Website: macys
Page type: customer-info-address
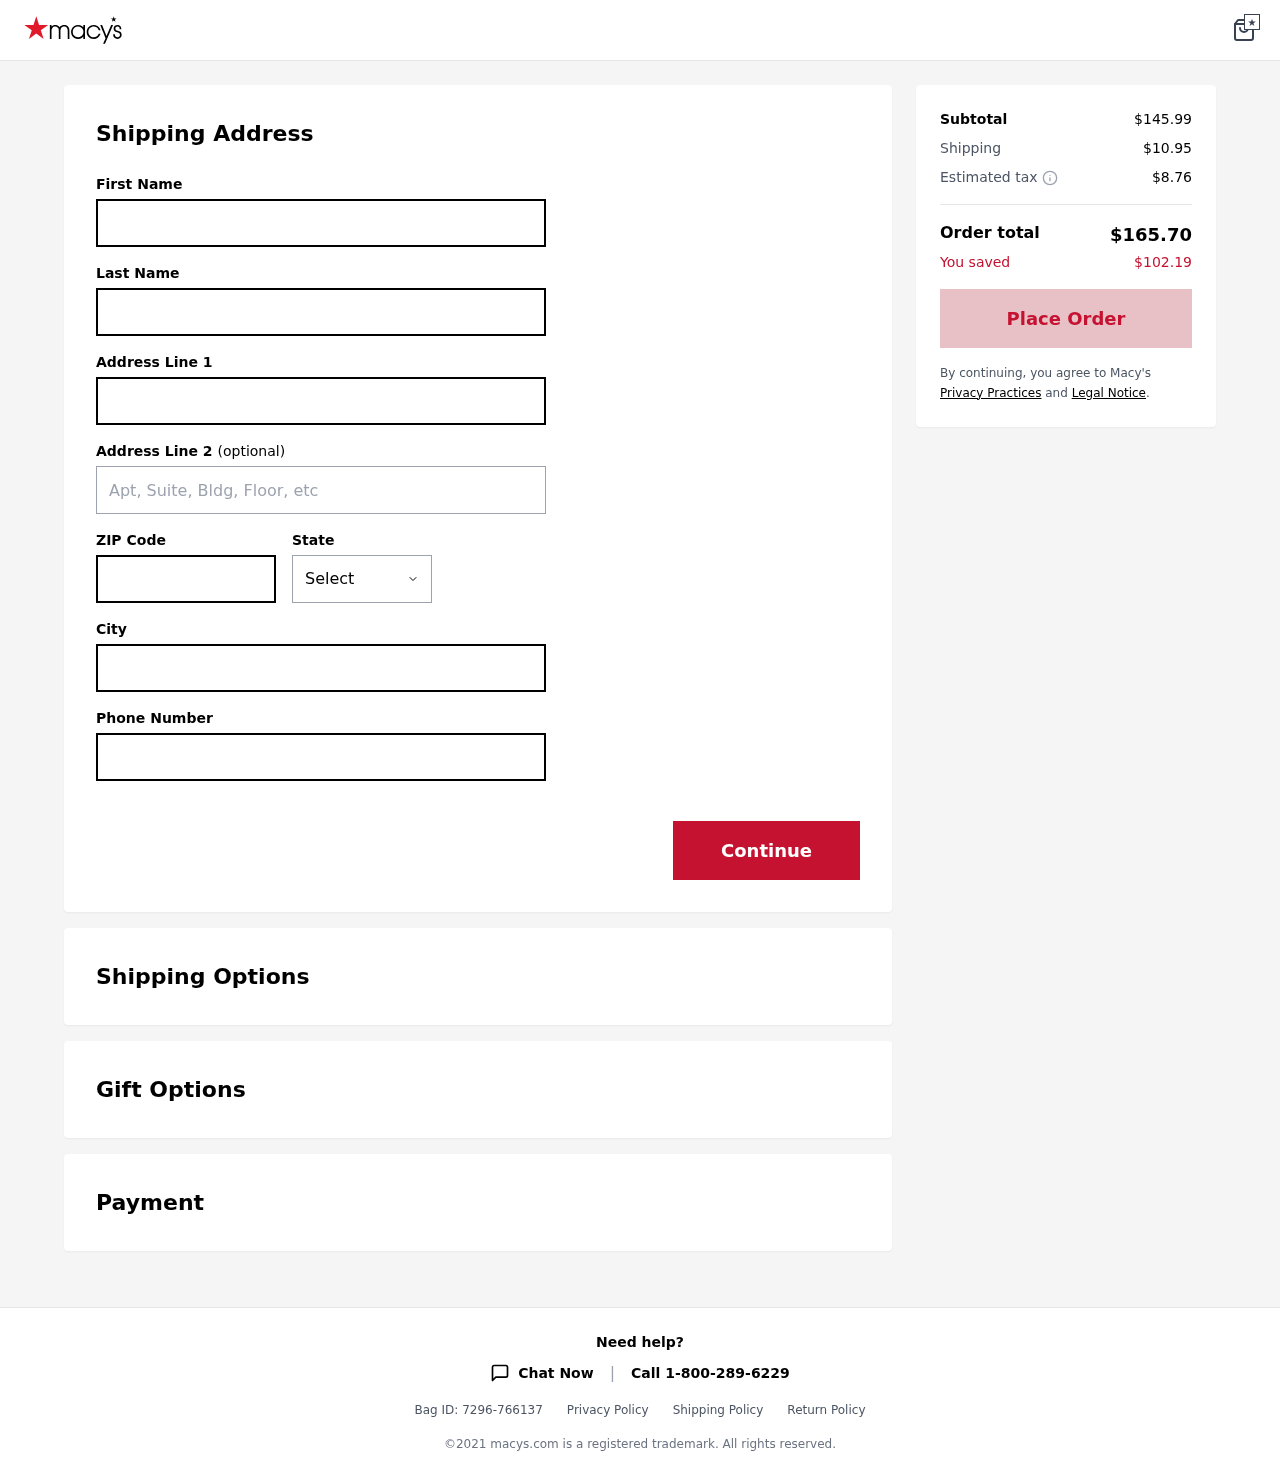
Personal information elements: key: PII_CITY
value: Kristinachester
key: PII_FIRSTNAME
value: Michael
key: PII_LASTNAME
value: Griffith
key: PII_PHONE
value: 9319513660
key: PII_POSTCODE
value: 54464
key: PII_STATE
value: South Carolina
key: PII_STREET
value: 307 Brian Union
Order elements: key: ORDER_SUBTOTAL
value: $145.99
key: ORDER_SHIPPING_COST
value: $10.95
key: ORDER_TAX
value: $8.76
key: ORDER_TOTAL
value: $165.70
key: ORDER_SAVINGS
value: $102.19